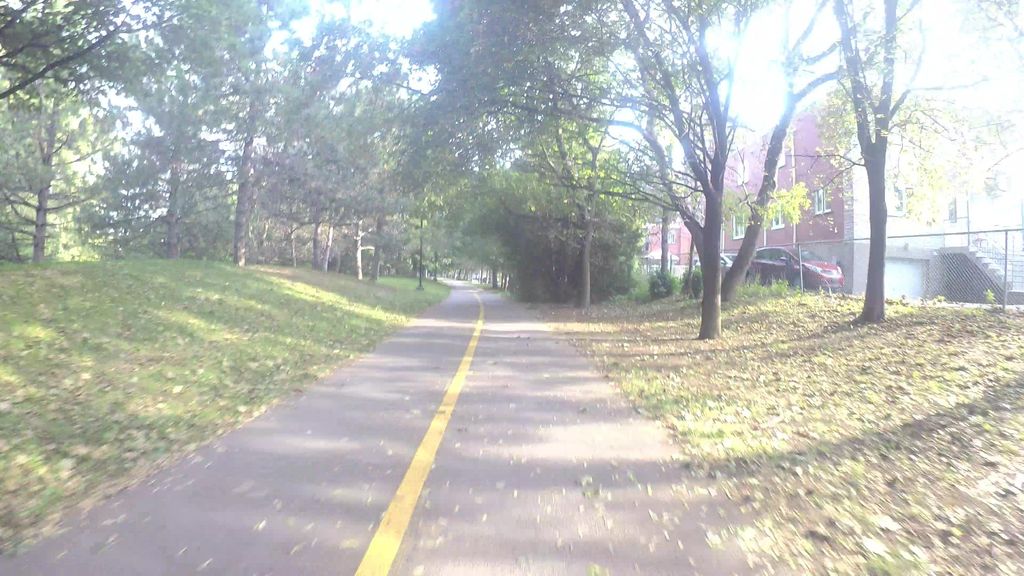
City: montreal